Interaction volume radius: 10 \u00c5
Interaction volume height: 20 \u00c5
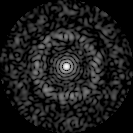
Disorder parameter: 0.838